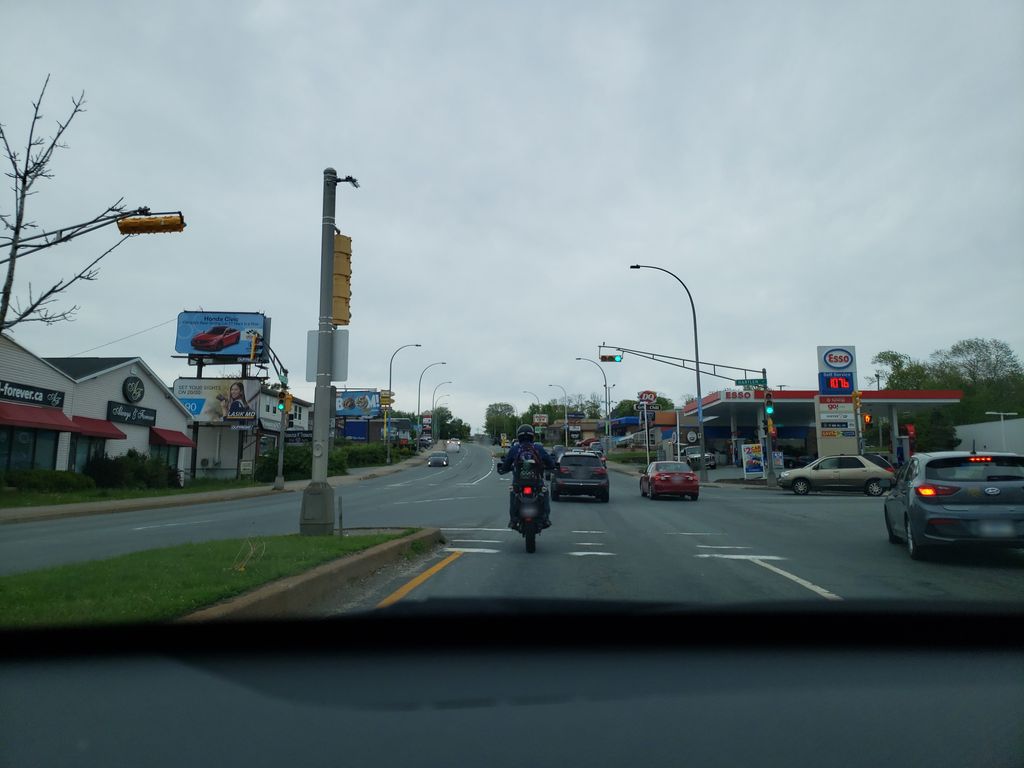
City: halifax